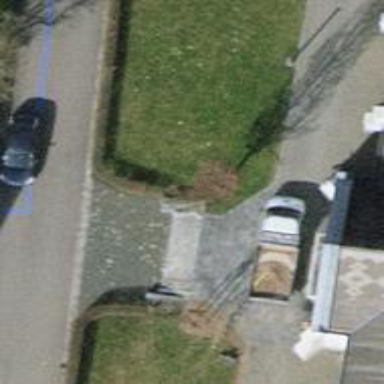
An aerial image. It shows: Set of steps on the road.